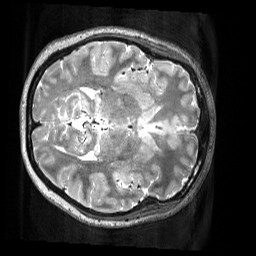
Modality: T2w
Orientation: axial
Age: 26
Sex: female
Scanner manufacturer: siemens
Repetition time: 3.2 s